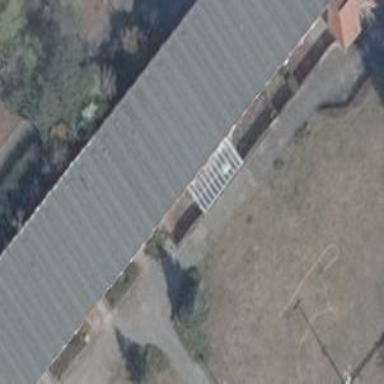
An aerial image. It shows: Grey sports centre building with trapeze-shaped roof.